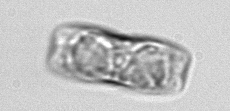
Label: pennate_morphotype1